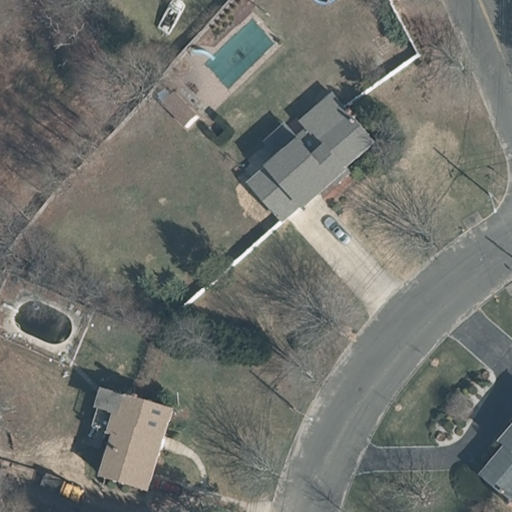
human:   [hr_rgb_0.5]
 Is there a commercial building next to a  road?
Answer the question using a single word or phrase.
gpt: no

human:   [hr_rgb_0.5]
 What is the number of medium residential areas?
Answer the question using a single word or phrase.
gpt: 0

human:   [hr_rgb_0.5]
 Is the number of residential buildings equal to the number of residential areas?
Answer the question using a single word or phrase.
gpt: no

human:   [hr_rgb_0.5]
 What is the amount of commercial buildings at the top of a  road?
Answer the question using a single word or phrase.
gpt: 0

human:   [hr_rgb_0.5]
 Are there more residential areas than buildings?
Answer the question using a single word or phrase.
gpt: no

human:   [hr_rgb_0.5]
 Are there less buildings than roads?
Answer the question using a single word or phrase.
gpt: no

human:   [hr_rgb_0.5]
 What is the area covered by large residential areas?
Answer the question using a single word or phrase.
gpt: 9196m2

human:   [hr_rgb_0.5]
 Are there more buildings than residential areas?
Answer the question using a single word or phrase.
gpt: yes

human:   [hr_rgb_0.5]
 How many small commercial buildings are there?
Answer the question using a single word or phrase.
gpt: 0

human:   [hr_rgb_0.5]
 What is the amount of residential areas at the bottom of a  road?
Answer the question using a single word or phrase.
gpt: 0

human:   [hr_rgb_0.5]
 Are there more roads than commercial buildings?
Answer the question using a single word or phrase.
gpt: yes

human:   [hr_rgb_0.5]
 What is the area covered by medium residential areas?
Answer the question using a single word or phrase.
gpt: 0m2

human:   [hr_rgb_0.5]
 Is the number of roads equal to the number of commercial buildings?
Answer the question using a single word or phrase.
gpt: no

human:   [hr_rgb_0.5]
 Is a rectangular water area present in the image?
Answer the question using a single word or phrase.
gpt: no

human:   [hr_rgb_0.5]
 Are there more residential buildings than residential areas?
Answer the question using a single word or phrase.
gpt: yes

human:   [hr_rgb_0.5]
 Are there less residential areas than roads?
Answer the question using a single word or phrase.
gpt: yes

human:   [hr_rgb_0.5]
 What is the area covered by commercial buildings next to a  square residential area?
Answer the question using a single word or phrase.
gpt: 0m2

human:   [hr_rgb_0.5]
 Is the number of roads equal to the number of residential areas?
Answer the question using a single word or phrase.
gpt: no

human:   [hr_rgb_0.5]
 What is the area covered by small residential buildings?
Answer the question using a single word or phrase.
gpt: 0m2

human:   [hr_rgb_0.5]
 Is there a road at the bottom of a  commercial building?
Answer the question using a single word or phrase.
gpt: no

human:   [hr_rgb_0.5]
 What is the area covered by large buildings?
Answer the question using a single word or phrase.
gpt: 0m2

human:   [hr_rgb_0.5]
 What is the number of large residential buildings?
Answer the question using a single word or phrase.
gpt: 0

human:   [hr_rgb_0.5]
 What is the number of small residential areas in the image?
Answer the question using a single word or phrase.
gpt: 0

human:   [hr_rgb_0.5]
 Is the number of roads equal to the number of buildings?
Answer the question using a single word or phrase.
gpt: no

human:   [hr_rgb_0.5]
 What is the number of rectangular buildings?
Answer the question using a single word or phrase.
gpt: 1

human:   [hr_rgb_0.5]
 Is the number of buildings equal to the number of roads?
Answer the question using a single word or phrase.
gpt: no

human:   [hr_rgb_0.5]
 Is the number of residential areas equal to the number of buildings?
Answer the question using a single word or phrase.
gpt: no

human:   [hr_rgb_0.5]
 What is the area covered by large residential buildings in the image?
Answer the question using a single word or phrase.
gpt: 0m2

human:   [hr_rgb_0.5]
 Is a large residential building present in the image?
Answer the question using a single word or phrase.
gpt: no

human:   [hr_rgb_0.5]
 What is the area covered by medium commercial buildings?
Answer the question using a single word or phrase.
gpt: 0m2

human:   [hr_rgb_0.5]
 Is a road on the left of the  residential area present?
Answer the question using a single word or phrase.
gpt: yes

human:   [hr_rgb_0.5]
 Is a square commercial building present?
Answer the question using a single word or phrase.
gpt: no

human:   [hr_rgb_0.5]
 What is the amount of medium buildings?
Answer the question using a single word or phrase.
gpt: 3

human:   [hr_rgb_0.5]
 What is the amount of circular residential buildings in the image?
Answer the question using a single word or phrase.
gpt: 0

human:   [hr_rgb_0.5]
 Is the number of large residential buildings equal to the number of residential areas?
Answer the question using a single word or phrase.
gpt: no

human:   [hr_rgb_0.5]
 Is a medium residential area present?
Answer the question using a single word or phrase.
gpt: no